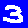
Digit: 3